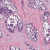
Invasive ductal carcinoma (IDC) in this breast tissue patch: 1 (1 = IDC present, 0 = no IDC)